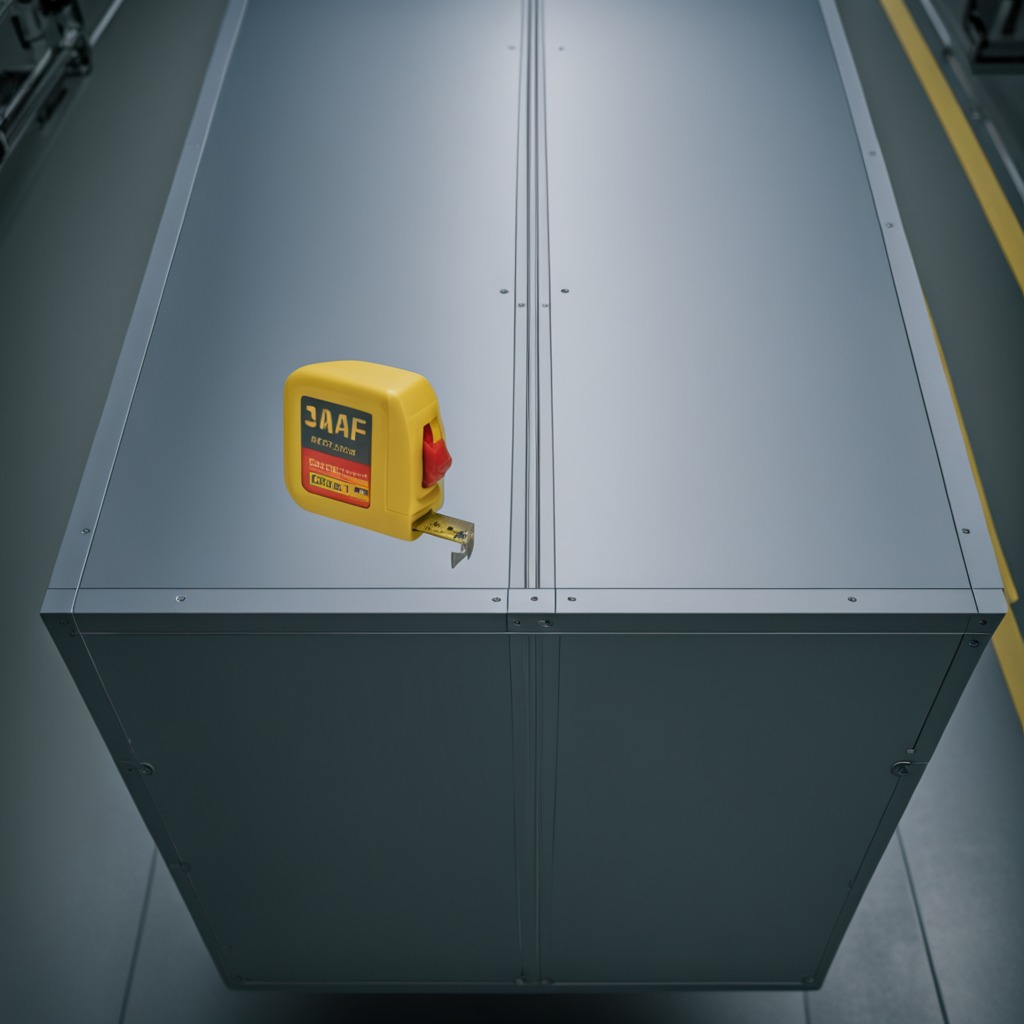
A measuring tape lies on a toolbox surface in an airplane hangar workshop 8K.